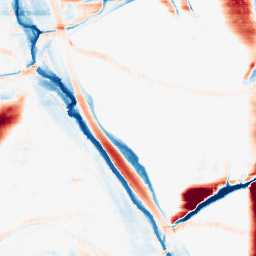
Category: morphological
Decomposition family: morphological_rect
Decomposition parameters: operation: average
width: 50
height: 10
Upsampling method: quintic
Upsampling parameters: scale: 8
Upsampling scale: 8